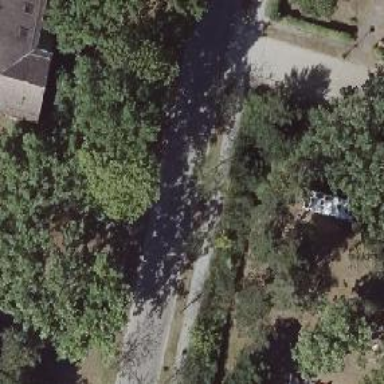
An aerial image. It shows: Avenue lined with deciduous broadleaved trees.